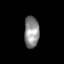
Tissue: skin
Cell type: Epithelial cells
Senescence score: 0.2221
Nuclear area (px): 456
Mean DAPI intensity: 141.768